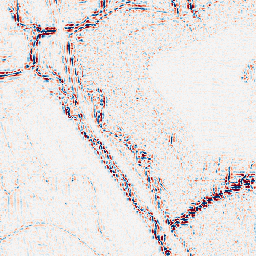
Category: wavelet
Decomposition family: wavelet_biorthogonal
Decomposition parameters: wavelet: bior2.4
level: 2
Upsampling method: regularized
Upsampling parameters: scale: 4
lambda_reg: 0.001
Upsampling scale: 4